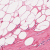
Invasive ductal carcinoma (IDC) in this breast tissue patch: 0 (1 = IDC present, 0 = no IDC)